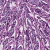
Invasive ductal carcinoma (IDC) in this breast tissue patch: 1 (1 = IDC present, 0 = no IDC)